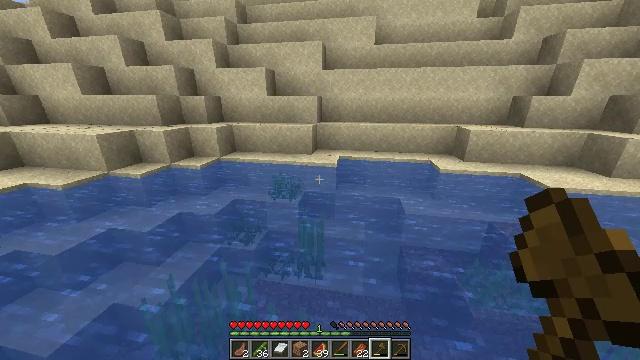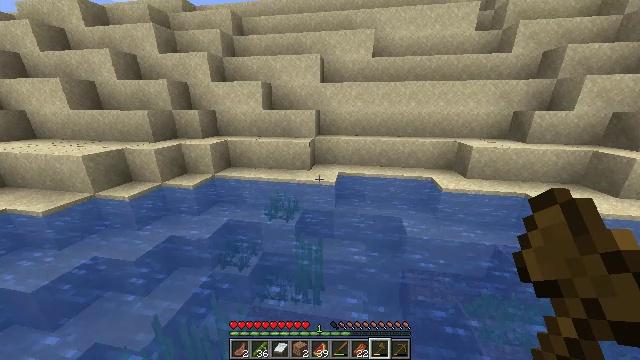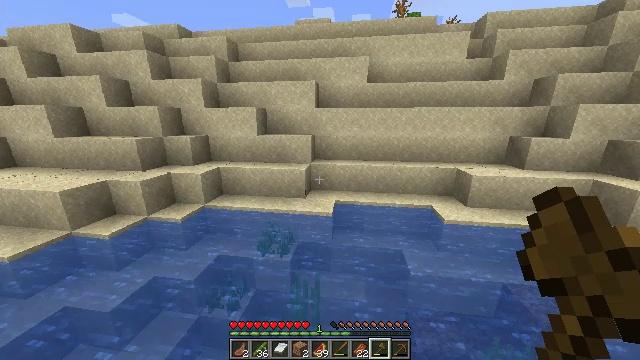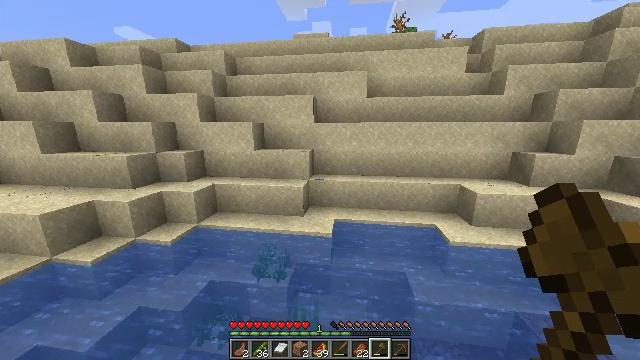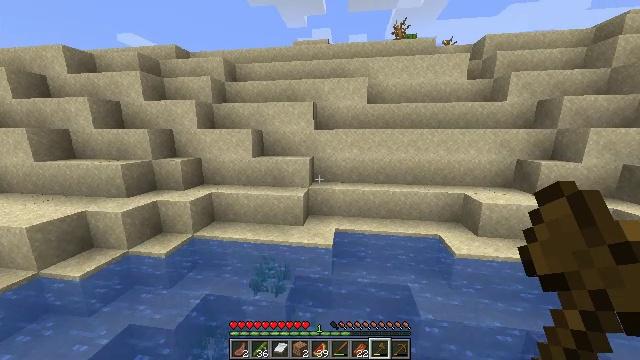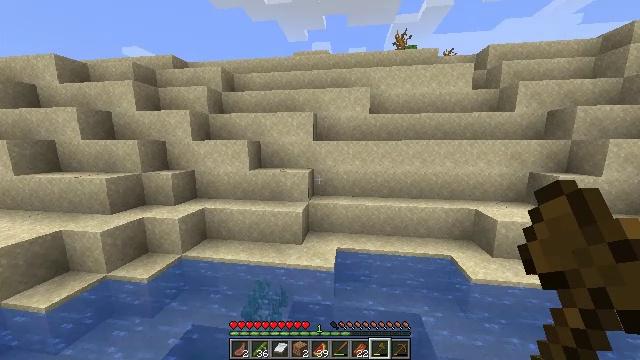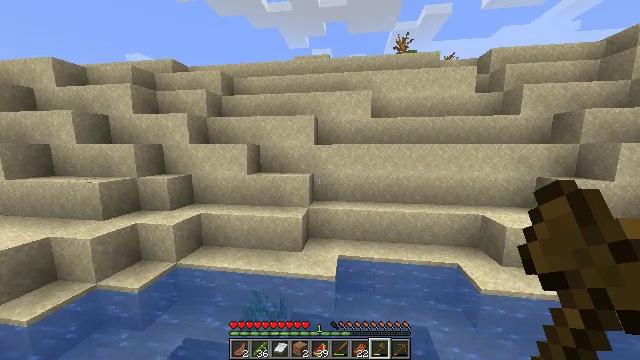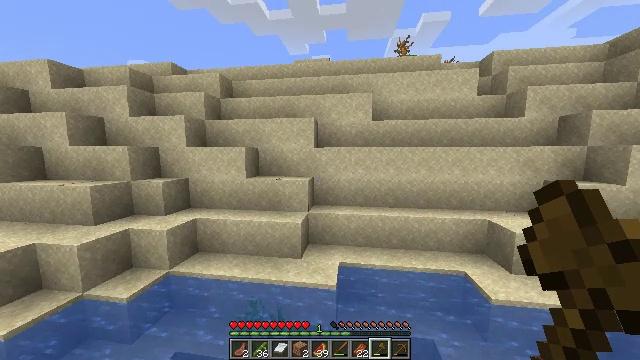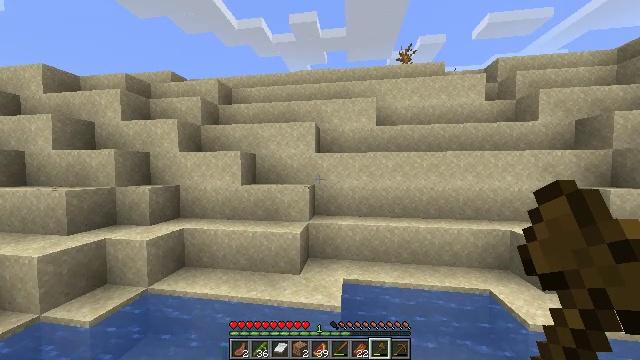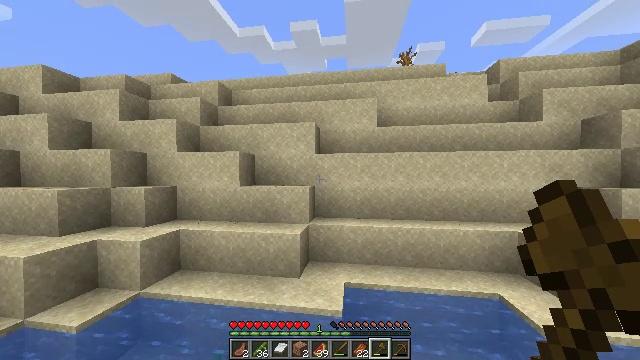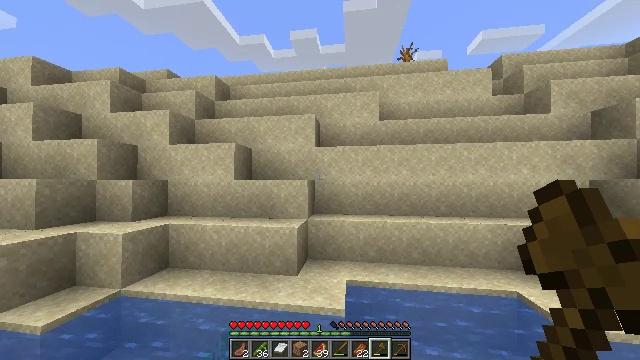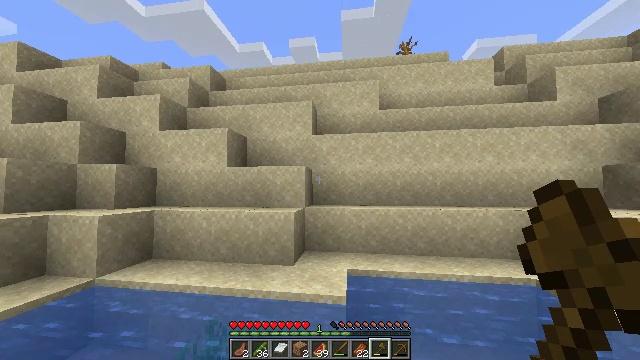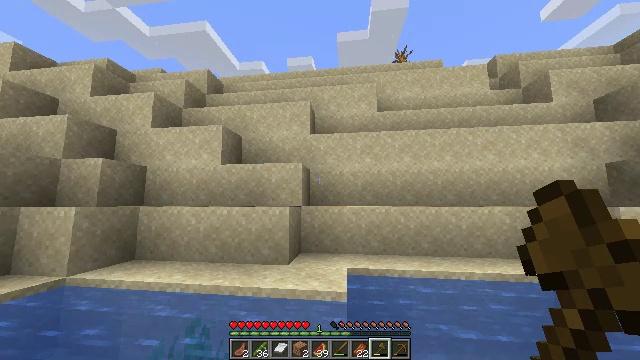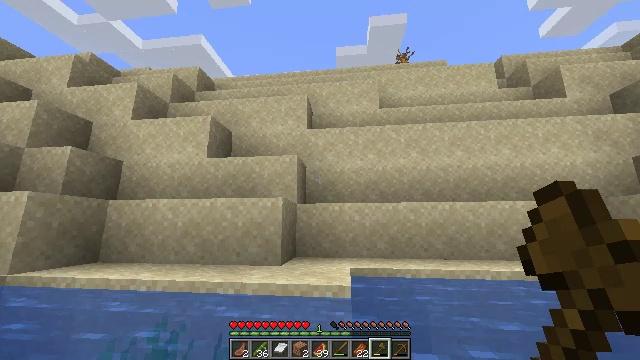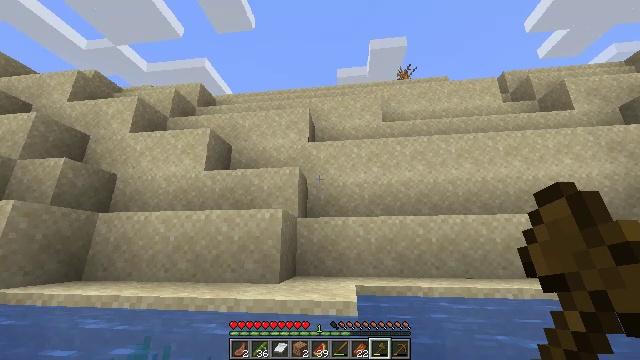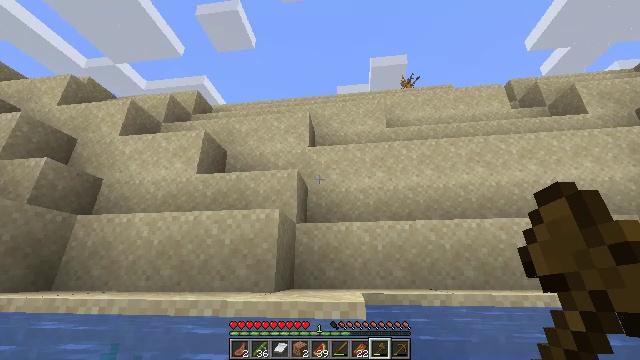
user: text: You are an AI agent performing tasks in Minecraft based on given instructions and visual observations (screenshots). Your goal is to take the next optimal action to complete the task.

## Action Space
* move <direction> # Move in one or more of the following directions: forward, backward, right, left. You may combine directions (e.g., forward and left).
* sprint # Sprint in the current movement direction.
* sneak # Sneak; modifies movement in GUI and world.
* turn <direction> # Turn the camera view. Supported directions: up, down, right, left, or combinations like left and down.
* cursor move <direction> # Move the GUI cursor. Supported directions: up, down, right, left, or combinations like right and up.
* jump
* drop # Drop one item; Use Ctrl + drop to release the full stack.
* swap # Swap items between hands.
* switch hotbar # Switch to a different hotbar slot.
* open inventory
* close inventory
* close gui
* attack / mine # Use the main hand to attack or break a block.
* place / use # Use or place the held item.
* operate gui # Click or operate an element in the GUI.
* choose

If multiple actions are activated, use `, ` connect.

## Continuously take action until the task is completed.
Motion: motion action
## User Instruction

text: Harvest the cactus plant.
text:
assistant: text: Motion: move forward, turn up, jump
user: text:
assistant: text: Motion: move forward, turn right and up, jump
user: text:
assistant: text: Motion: move forward, turn up, jump
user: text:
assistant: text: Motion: move forward, turn up, jump
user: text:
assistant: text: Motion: move forward, turn up, jump
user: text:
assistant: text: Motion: move forward, turn up, jump
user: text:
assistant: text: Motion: move forward, turn up, jump
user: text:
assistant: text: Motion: move forward, turn up, jump
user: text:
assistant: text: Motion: move forward, turn up, jump
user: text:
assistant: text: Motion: move forward, turn up, jump
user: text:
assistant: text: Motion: move forward, turn up, jump
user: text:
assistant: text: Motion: move forward, turn up, jump
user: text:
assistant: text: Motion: move forward, sprint, turn up, jump
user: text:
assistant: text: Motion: move forward, sprint, turn up, jump
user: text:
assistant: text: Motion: move forward, sprint, turn up, jump
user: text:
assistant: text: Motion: move forward, sprint, turn up, jump
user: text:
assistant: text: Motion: move forward, turn up, jump
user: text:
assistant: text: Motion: move forward, turn up, jump
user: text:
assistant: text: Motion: move forward, jump
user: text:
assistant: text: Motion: move forward, jump
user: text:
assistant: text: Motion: move forward, jump
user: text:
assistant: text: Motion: move forward, sprint, jump
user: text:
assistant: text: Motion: move forward, sprint, jump
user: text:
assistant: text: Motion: move forward, sprint, jump
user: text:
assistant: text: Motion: move forward, sprint, jump
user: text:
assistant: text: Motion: move forward, sprint, jump
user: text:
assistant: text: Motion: move forward, jump
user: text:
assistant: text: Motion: move forward, jump
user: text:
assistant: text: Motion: move forward, sprint, jump
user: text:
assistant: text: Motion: move forward, sprint, turn left and down, jump